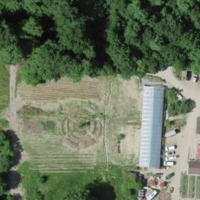
EUNIS habitat code: 55
Species observed at this site:
Rorippa palustris
Anas platyrhynchos
Lamium galeobdolon
Cydonia oblonga